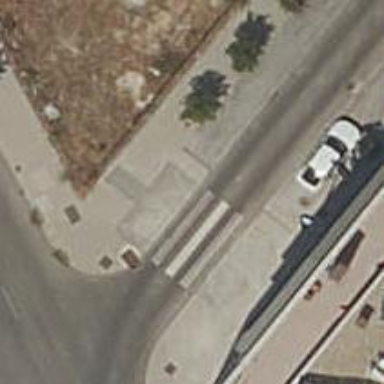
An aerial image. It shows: Pedestrian crossing with zebra markings on the footway.